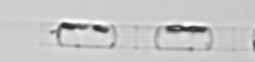
Label: Skeletonema